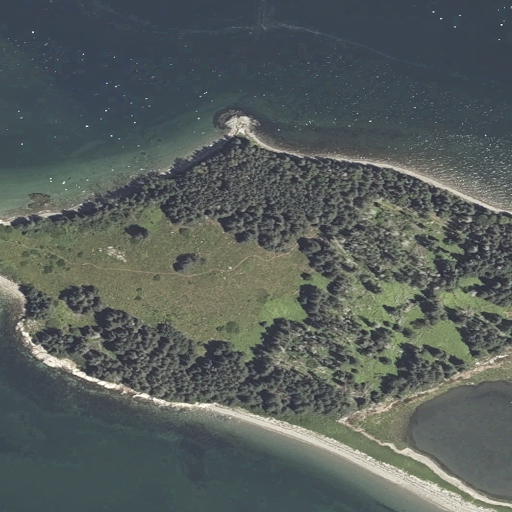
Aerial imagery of island in Maine named Pond Island containing open water, herbaceous wetlands, evergreen forest, mixed forest, barren land, and shrub